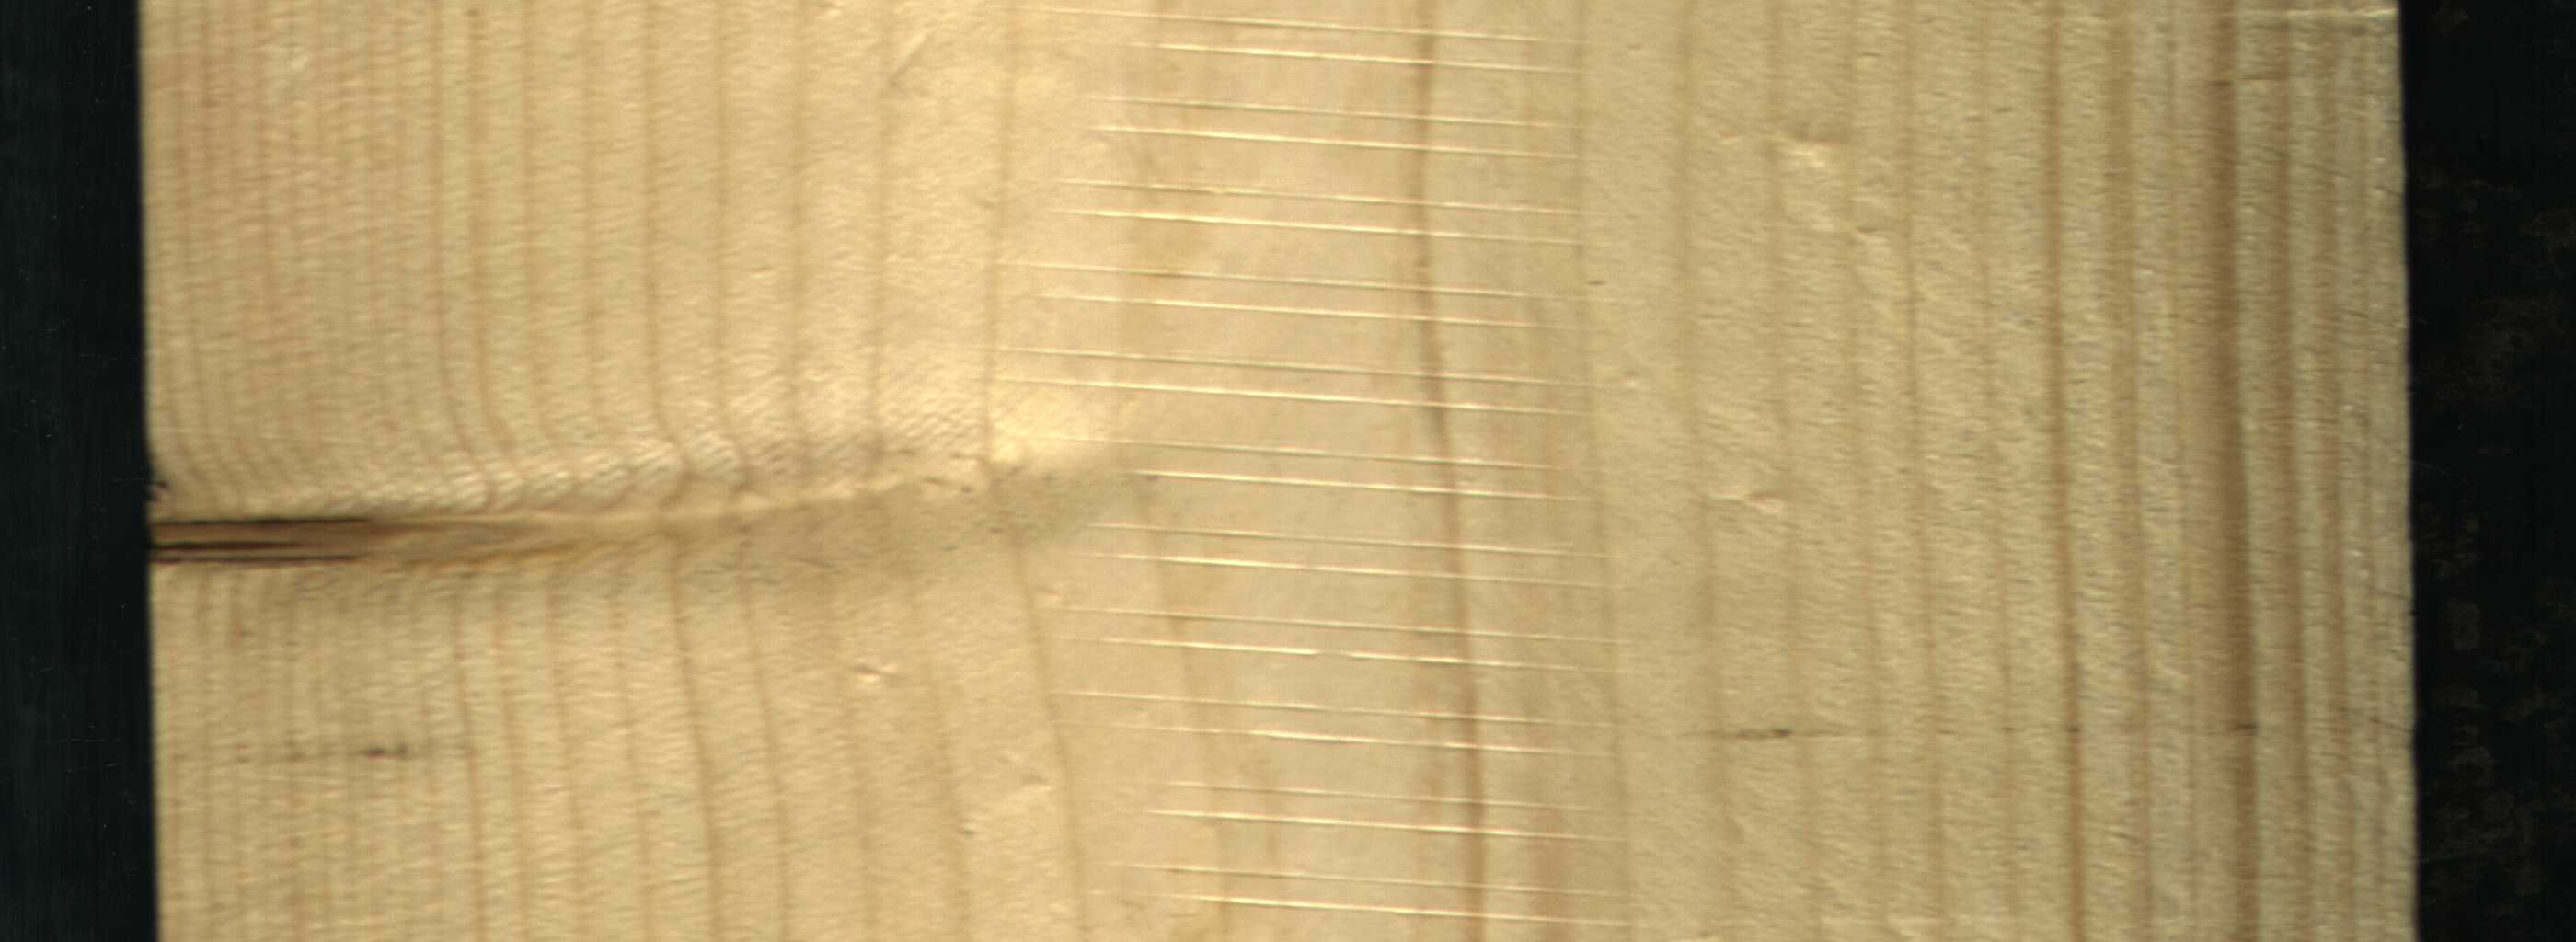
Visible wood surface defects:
Dead_Knot